The picture encodes a bearing's raw vibration samples as pixel intensities in a 2-D grid. What is the most likely bearing condition (normal, inner_race, outer_race, ball)?
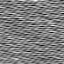
Answer: normal